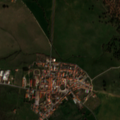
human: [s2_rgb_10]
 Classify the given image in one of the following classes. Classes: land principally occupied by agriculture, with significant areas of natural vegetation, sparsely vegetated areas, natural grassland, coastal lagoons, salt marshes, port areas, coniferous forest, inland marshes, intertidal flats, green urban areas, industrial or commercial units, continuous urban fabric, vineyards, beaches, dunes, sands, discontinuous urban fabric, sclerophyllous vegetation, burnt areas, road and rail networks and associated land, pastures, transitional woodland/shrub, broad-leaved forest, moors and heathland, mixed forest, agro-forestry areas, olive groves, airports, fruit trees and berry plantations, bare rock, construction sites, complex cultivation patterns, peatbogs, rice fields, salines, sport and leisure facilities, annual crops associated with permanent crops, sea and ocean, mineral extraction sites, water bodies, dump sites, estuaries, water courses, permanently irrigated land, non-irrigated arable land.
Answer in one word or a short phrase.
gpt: continuous urban fabric, discontinuous urban fabric, non-irrigated arable land, olive groves, agro-forestry areas